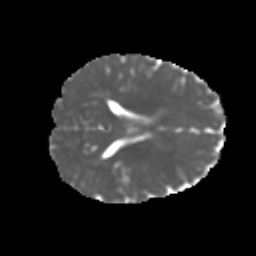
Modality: MD
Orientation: axial
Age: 13
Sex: male
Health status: ill
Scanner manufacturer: ge
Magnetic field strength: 3 T
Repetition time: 6.752 s
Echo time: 0.079 s